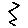
Label: zigzag